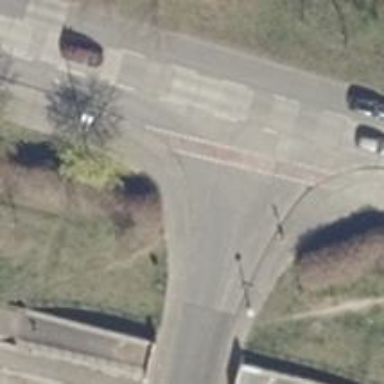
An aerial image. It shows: Unmarked road crossing.